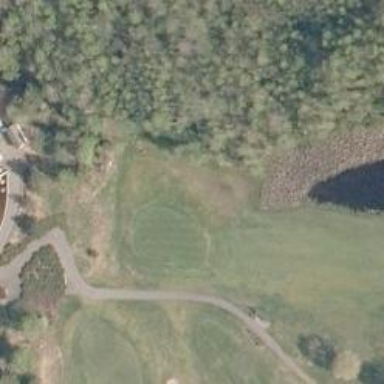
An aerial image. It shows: Golf hole.